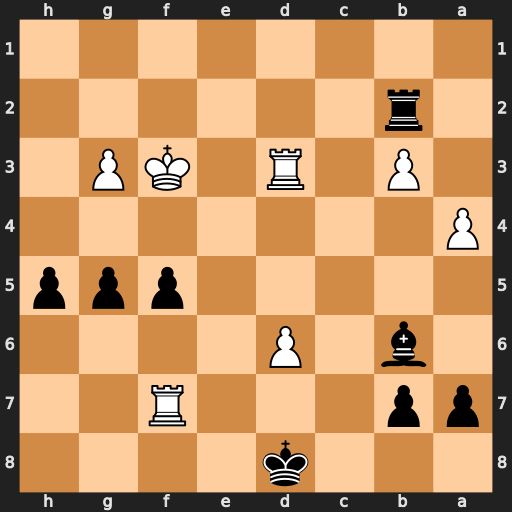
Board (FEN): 3k4/pp3R2/1b1P4/5ppp/P7/1P1R1KP1/1r6/8
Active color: b
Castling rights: -
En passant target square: -
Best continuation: Rf2#